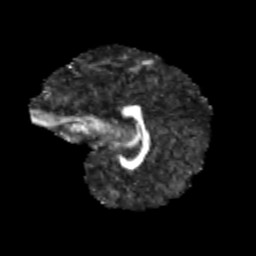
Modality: FA
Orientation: sagittal
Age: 13
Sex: female
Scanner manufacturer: siemens
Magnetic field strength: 3 T
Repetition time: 3.8 s
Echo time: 0.07 s